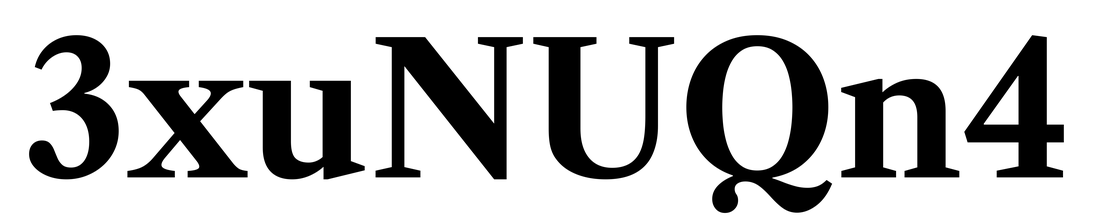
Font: LibreCaslonText_Bold